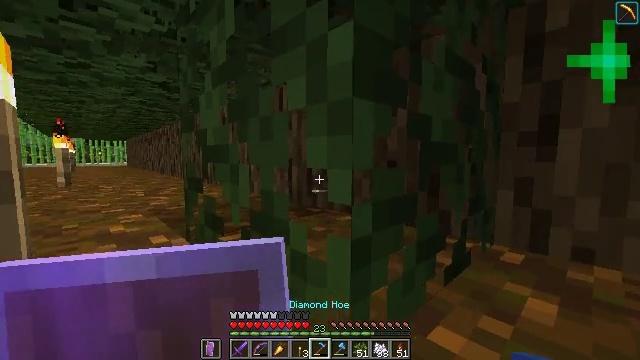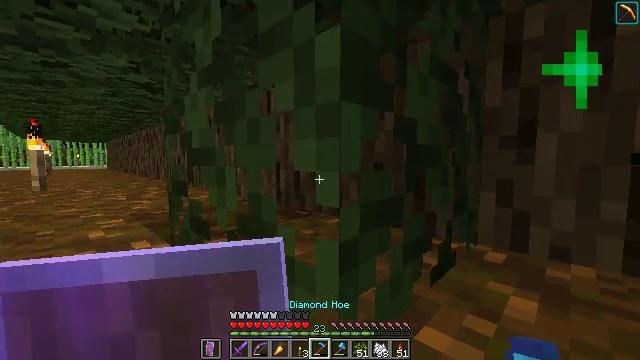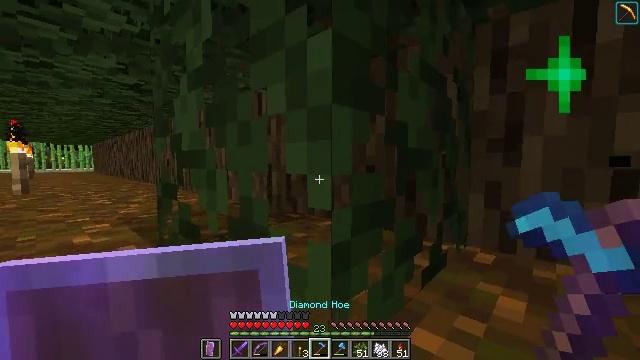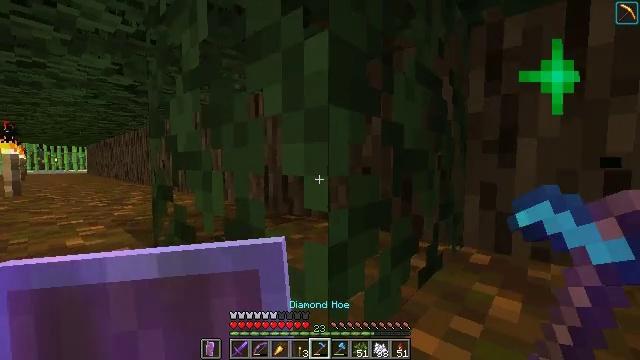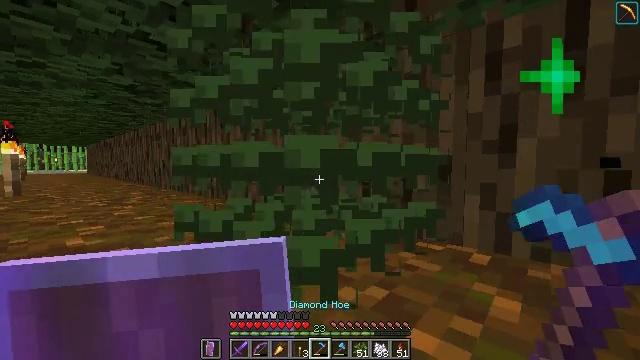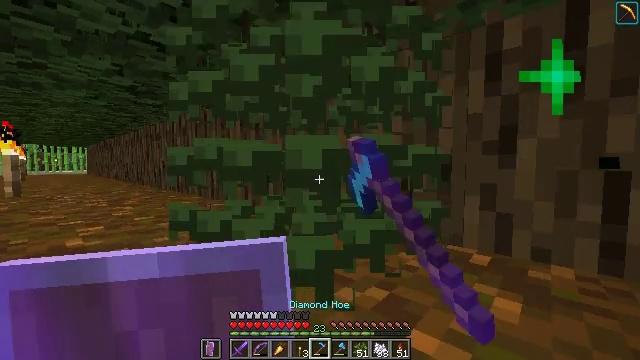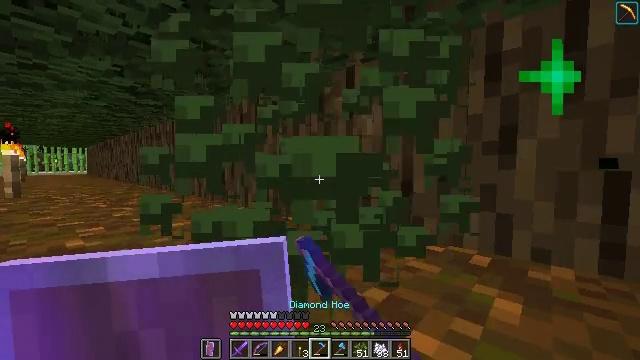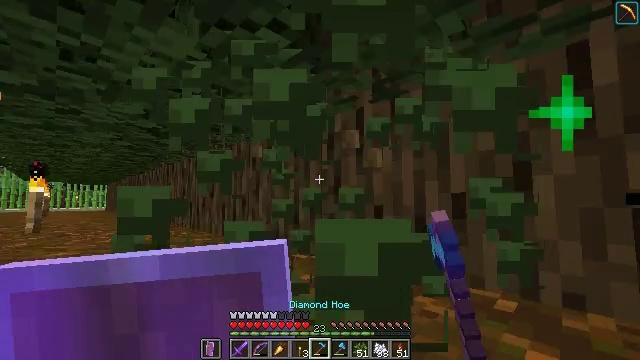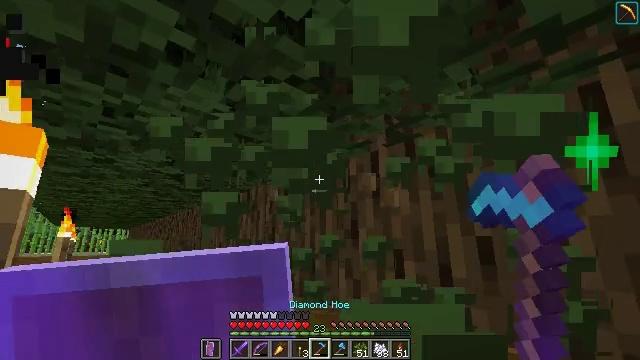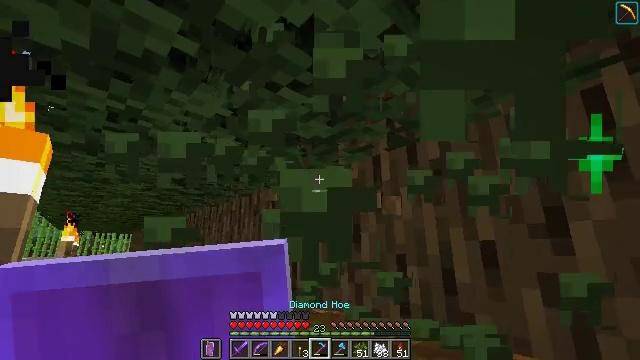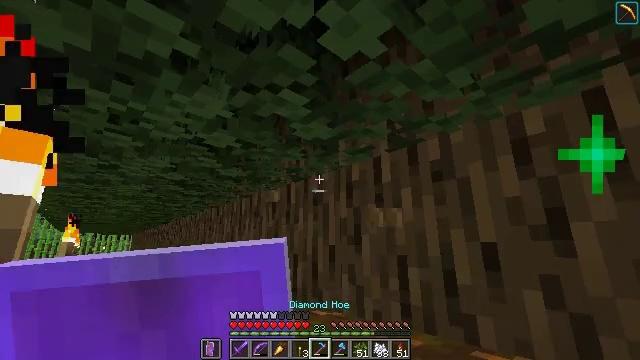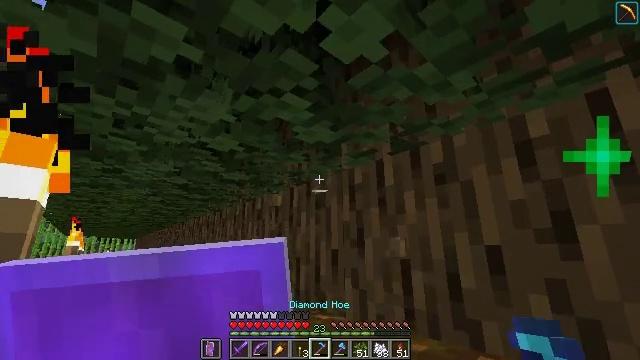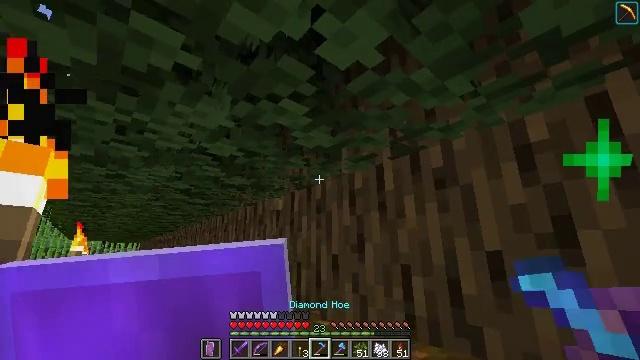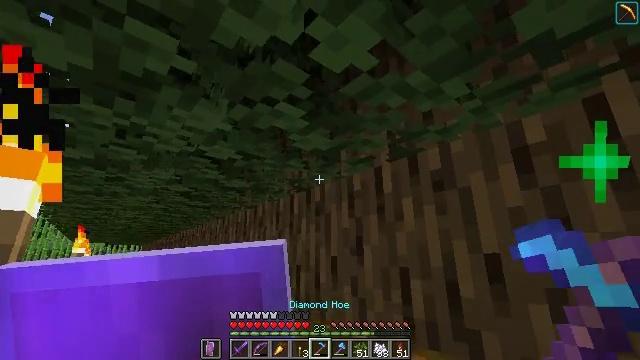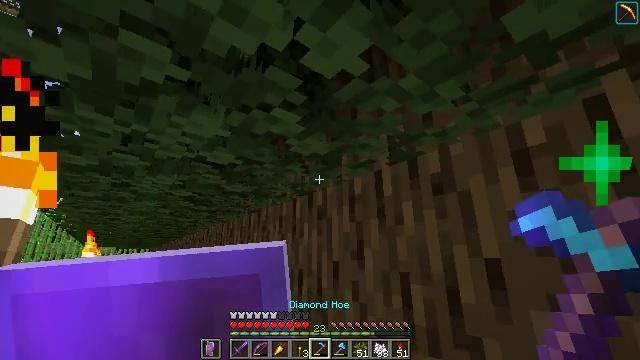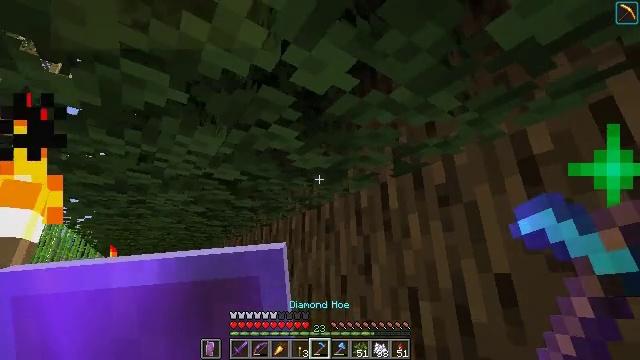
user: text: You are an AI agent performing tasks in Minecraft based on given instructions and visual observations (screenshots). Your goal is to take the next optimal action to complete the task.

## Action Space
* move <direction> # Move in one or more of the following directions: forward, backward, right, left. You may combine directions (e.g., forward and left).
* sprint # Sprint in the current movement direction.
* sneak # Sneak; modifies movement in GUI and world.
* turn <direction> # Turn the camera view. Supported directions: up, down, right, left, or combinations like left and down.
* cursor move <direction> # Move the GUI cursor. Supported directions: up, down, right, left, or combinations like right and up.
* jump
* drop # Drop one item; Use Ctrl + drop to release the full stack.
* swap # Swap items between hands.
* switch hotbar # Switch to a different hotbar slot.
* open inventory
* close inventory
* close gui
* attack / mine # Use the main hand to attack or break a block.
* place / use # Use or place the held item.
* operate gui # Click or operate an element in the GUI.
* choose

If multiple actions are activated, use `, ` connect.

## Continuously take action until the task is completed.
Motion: motion action
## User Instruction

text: Trim the tree by mining oak leaves.
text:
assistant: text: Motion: turn right
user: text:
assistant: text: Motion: turn right
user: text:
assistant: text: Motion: no_op
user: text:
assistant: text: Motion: attack / mine
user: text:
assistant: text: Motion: attack / mine
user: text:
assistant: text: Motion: attack / mine
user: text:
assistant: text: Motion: turn left and up, attack / mine
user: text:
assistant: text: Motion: turn left and up
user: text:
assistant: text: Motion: no_op
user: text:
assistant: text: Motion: no_op
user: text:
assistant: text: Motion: no_op
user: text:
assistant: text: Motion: move right
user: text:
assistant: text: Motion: move right
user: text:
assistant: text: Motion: move right, turn left
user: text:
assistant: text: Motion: move right, turn left and up
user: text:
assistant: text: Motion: move right, turn left and up
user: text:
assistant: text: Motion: move right, turn left and up
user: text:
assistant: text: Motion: move right, turn up
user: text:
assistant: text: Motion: move right, turn left and up
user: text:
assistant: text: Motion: move right, turn left and up
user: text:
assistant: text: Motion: move right, turn left and up
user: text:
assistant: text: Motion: move right
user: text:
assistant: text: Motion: move right
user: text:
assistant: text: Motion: move right
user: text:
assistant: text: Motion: move right
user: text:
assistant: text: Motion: move right, turn left and up
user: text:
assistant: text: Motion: move right, turn left and up
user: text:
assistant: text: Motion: turn left and up
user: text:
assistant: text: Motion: turn left and up
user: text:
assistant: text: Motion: no_op